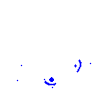
Particle: proton